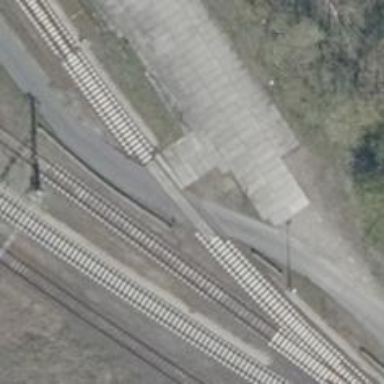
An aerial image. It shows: Level crossing along the railway.